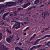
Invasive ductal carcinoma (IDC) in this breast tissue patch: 1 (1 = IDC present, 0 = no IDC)